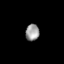
Tissue: lung
Cell type: Endothelial cells
Senescence score: 0.5487
Nuclear area (px): 225
Mean DAPI intensity: 152.604